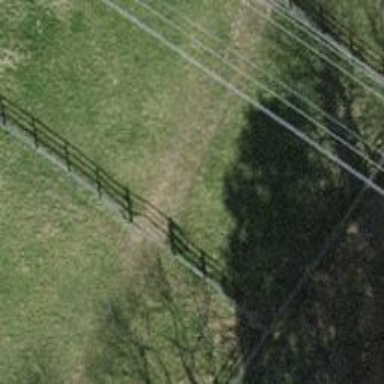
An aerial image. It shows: Fence.